Interaction volume radius: 5 \u00c5
Interaction volume height: 35 \u00c5
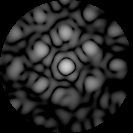
Disorder parameter: 0.4599